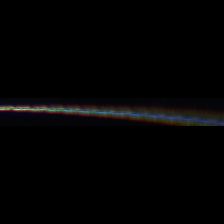
Taxon: Psuedo-nitzschia
Group: Diatoms